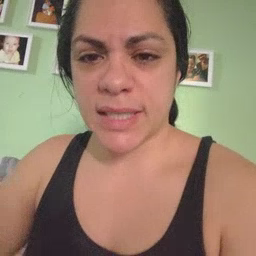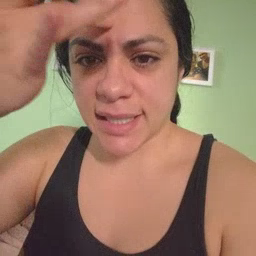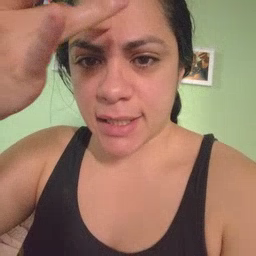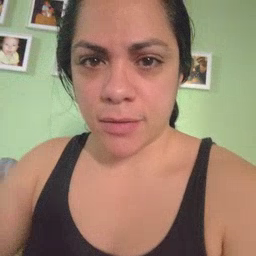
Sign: sick